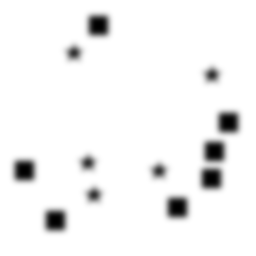
Squares: 7
Triangles: 0
Stars: 5
Total shapes: 12